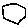
Label: hexagon